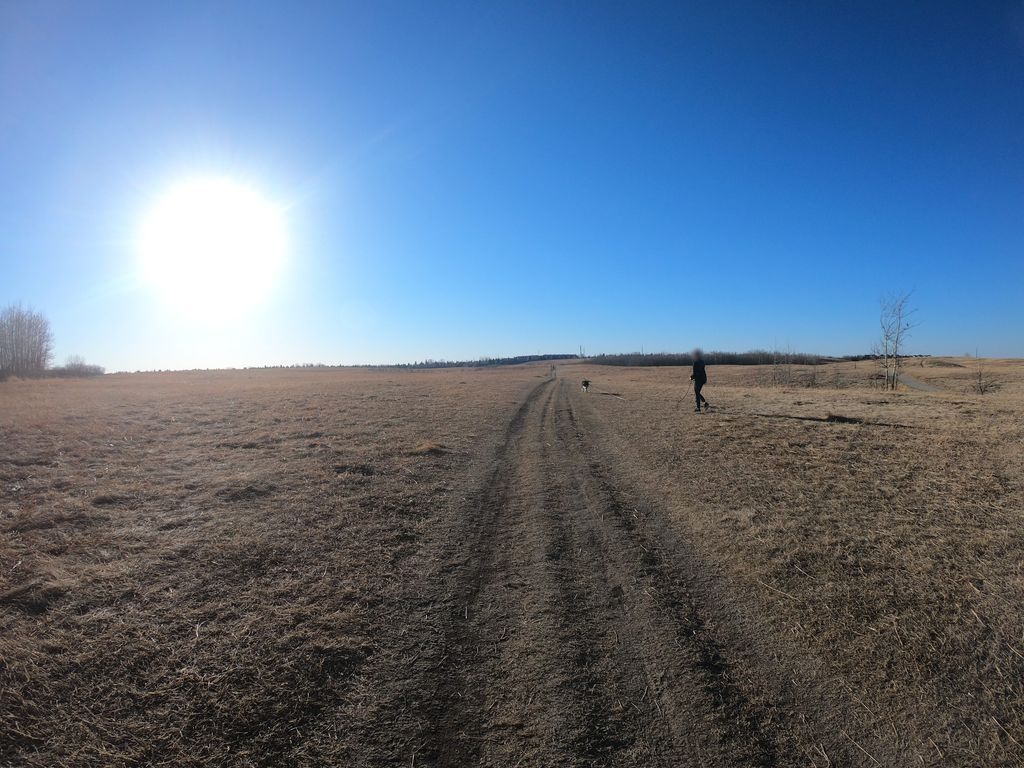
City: calgary